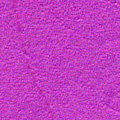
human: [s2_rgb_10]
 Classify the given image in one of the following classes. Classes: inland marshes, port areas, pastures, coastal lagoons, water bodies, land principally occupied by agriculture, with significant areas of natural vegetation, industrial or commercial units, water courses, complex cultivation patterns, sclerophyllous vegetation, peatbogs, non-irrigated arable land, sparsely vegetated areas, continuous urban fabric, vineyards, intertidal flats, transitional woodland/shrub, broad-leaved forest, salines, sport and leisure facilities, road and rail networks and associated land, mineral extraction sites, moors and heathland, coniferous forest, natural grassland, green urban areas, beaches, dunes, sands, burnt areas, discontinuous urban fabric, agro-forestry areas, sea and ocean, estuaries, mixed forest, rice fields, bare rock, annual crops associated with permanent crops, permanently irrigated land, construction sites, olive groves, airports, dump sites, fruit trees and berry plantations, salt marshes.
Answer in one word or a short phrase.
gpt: sea and ocean